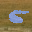
Label: 5